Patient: sex M, age 61
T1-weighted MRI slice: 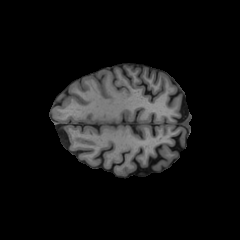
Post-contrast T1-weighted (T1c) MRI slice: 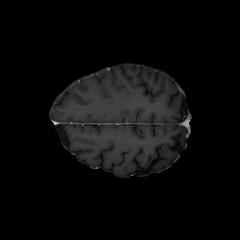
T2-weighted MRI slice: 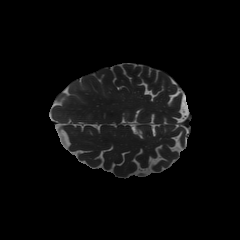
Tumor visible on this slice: no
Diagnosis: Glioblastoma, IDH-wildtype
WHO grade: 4